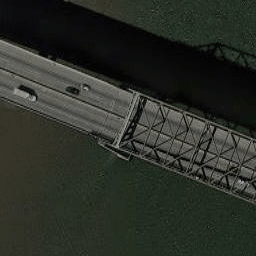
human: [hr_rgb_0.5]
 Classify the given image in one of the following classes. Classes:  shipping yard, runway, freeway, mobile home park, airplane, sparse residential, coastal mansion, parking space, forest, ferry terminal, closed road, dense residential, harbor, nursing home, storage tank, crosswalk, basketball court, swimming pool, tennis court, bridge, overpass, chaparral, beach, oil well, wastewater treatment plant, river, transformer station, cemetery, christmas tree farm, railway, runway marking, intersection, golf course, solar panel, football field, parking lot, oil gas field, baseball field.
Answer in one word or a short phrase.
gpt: bridge